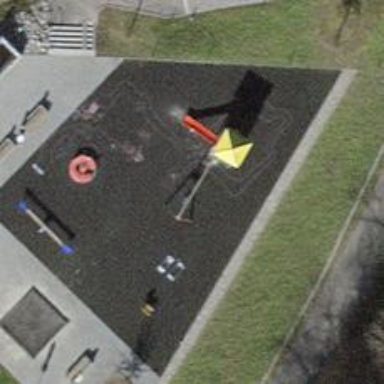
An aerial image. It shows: Playground with swings.